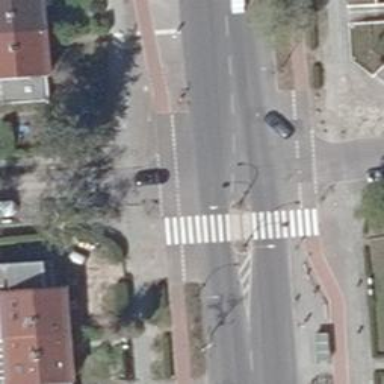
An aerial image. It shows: Marked zebra crossing with traffic calming island.